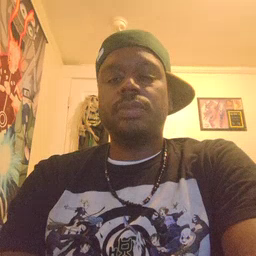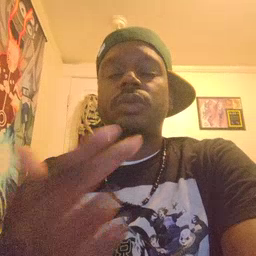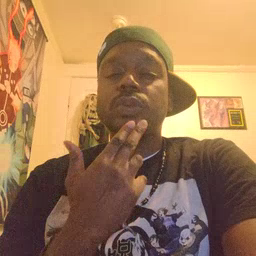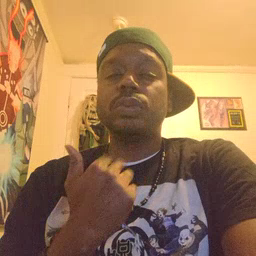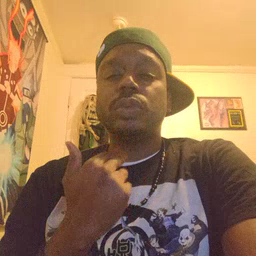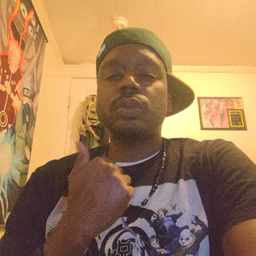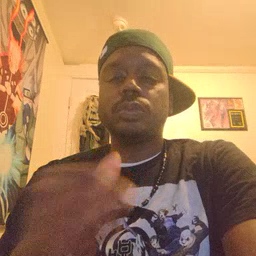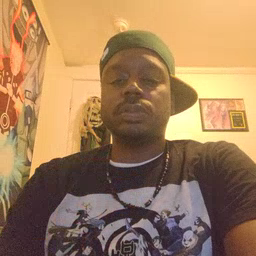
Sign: cute